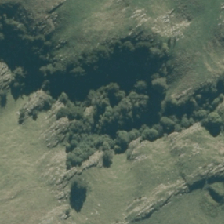
Land cover: broadleaved_indigenous_hardwood